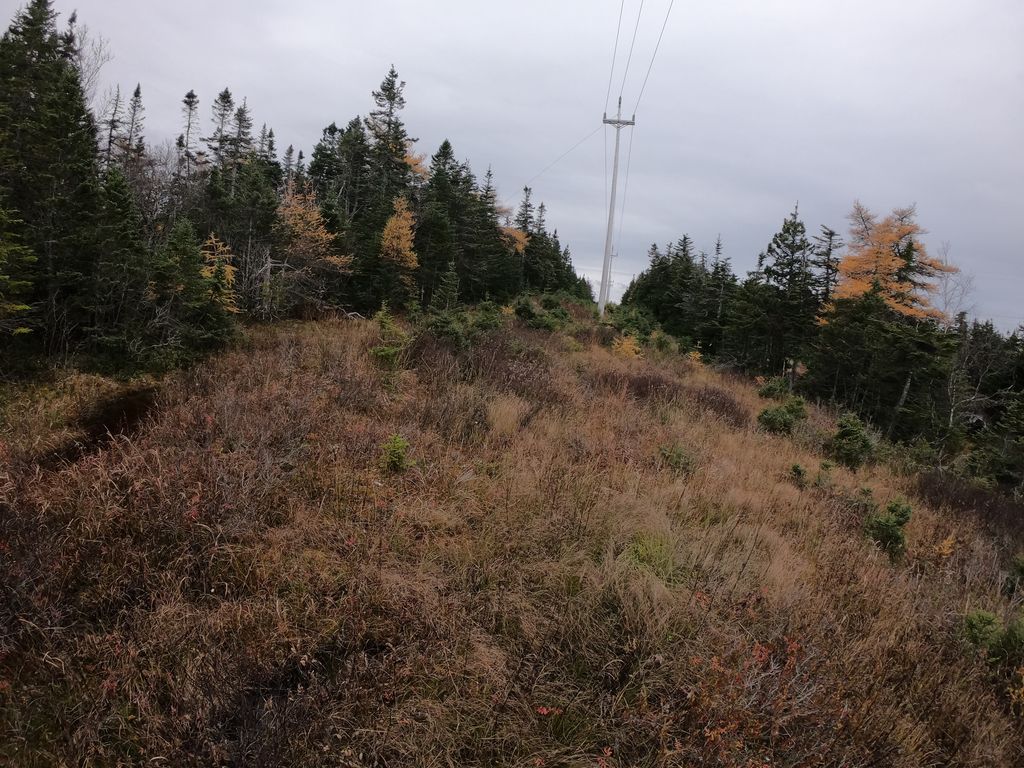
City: st_johns